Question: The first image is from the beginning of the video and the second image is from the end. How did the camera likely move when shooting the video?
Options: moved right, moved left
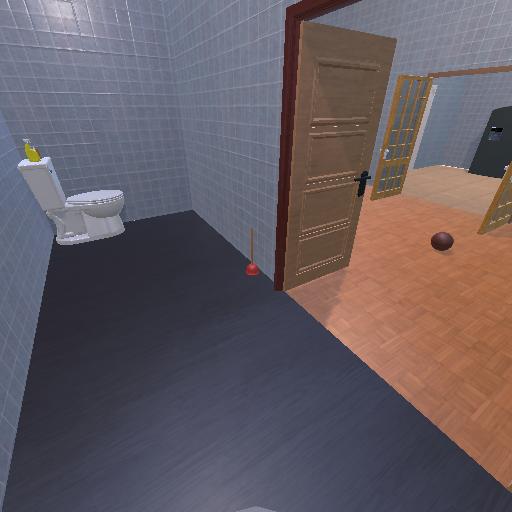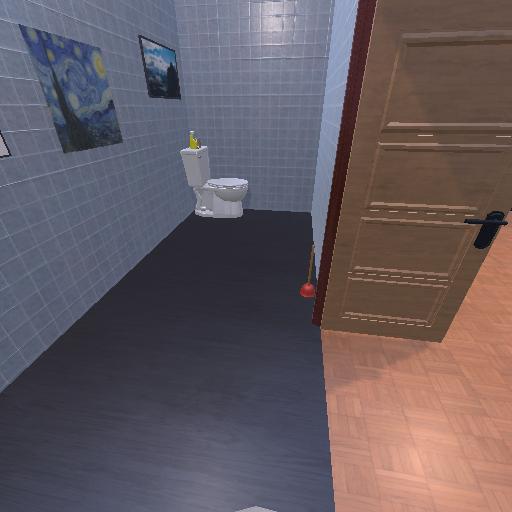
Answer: moved right